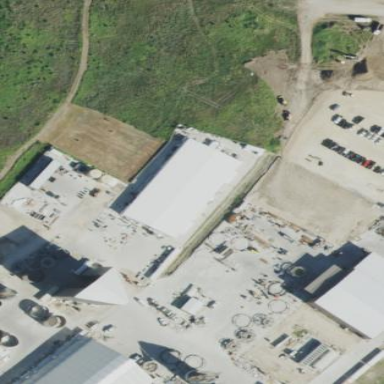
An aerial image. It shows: Industrial building.